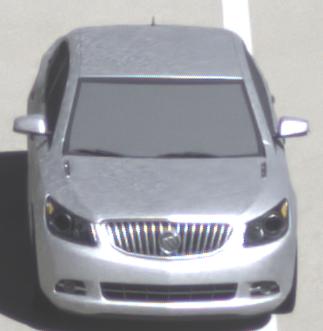
Make: Buick
Model: LaCrosse
Detailed model: Gen. 2
Model produced from: 2009
Model produced until: 2016
Doors: 4
Color: white
Road condition: dry road
Daytime: midday
Contrast: high contrast